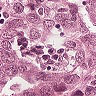
Metastatic tissue present: yes